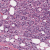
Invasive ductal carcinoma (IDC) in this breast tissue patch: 1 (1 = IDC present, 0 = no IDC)